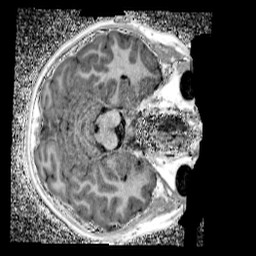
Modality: UNIT1_denoised
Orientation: axial
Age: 10
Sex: male
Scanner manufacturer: siemens
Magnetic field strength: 3 T
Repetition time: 4 s
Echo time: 0.00299 s